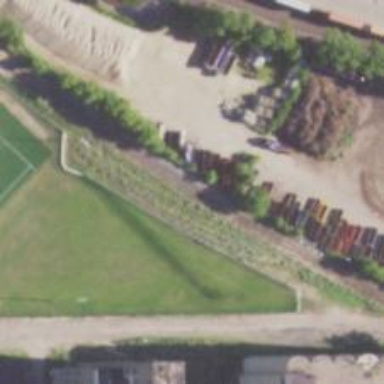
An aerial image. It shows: Railway siding with rails.